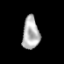
Tissue: prostate
Cell type: Epithelial cells
Senescence score: 0.3512
Nuclear area (px): 537
Mean DAPI intensity: 178.294